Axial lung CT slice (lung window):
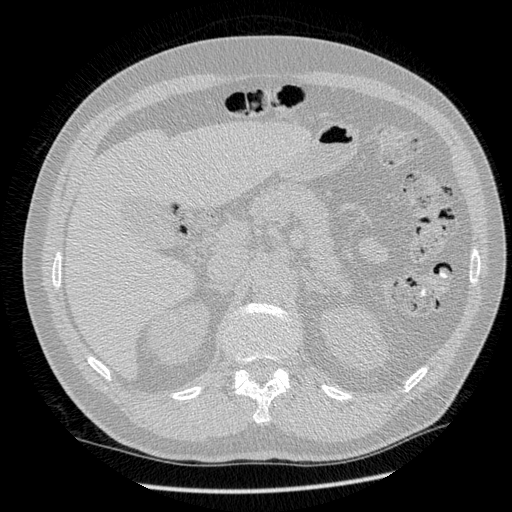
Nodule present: no